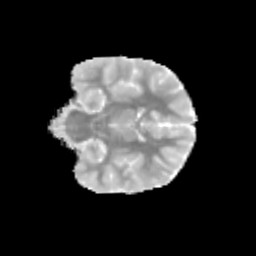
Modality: MD
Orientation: coronal
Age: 9
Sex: female
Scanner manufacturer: siemens
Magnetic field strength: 3 T
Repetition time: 3.8 s
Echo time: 0.07 s